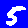
Digit: 5